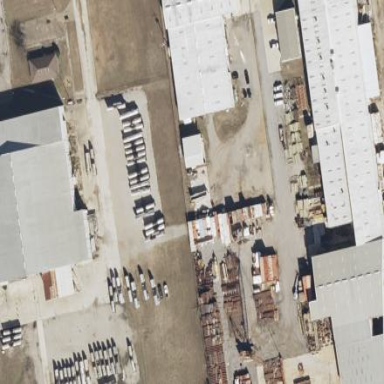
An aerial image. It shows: Industrial area focusing on logistics.